Question: I have a simple data model with two entities. A parent entity called Character and a child entity called Statiscis. A Character can have multiple Statistics and each statistic can have only one parent, so the relationship is many to one.

From the view controller that displays the details of a Character I call to a new Table VC to list all the Statistics related to this Character. On this controller I have a nice SIGABRT when I try to build the fetchedResultsController:
When I create the Table VC I send the managedObjectContext and the character displayed on the details VC through two properties (same name) on prepareForSegue, so in the table VC self.currentCharacter hosts an instance of a Character managed object.
'''
#pragma mark - NSFetchedResultsController
- (NSFetchedResultsController *)fetchedResultsController
{
if (_fetchedResultsController != nil)
{
return _fetchedResultsController;
}
NSFetchRequest *fetchRequest = [NSFetchRequest fetchRequestWithEntityName:@"Statistic"];
// Stupid predicate :(
fetchRequest.predicate = [NSPredicate predicateWithFormat:@"character == self.currentCharacter"];
NSSortDescriptor *sortDescriptor = [[NSSortDescriptor alloc] initWithKey:@"statName"
ascending:YES];
NSArray *sortDescriptors = [NSArray arrayWithObject:sortDescriptor];
[fetchRequest setSortDescriptors:sortDescriptors];
NSFetchedResultsController *theFetchedResultsController = [[NSFetchedResultsController alloc] initWithFetchRequest:fetchRequest
managedObjectContext:self.managedObjectContext
sectionNameKeyPath:nil
cacheName:nil];
self.fetchedResultsController = theFetchedResultsController;
NSError *error = nil;
// Going to crash
if (![self.fetchedResultsController performFetch:&error])
{
NSLog(@"Core Data error: %@, %@", error, [error localizedDescription]);
abort();
}
return _fetchedResultsController;
}
'''
Do not know how to create the predicate, and I tried unsuccessfully several ways
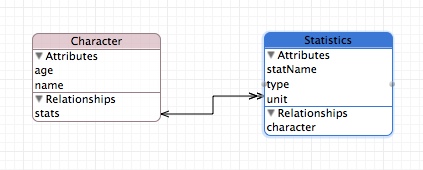
Answer: You want
'''
fetchRequest.predicate = [NSPredicate predicateWithFormat:@"character == %@", self.currentCharacter];
'''